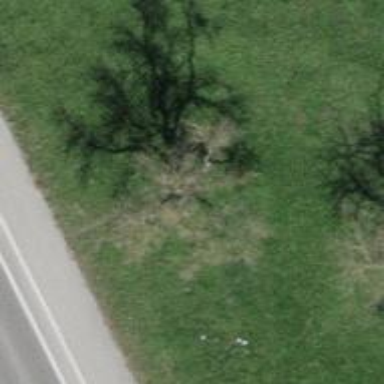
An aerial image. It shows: Single tag "natural: tree."